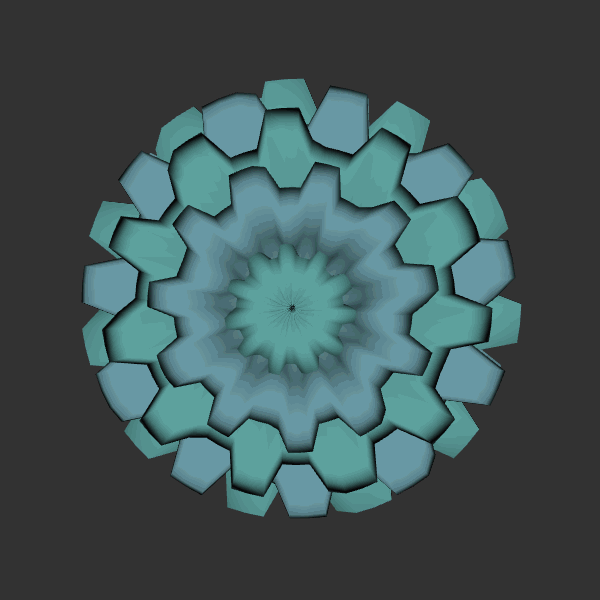
Background: dark